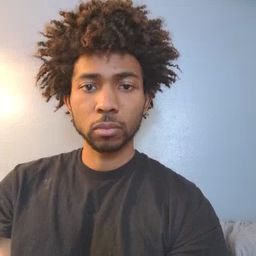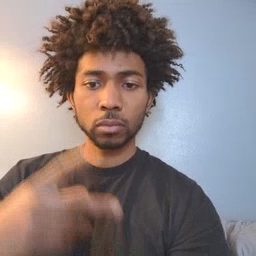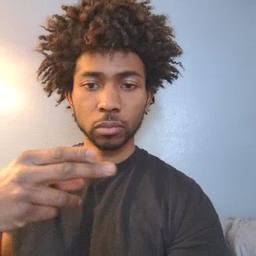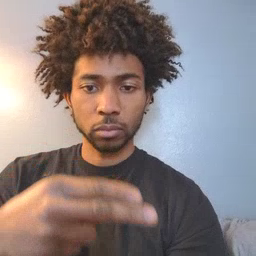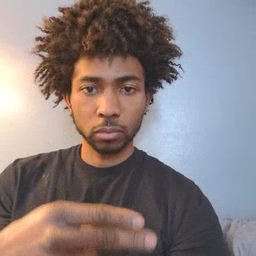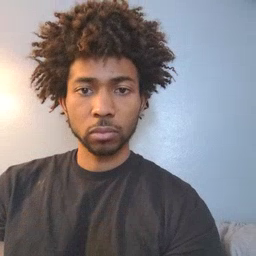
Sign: cut